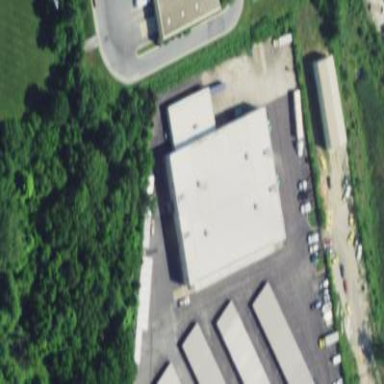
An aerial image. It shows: Commercial building with storage rental shop inside.